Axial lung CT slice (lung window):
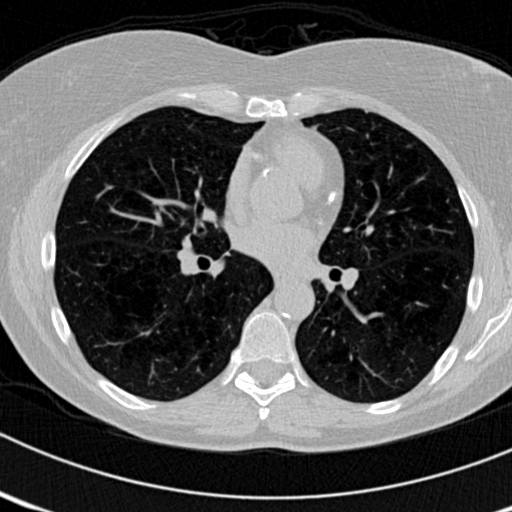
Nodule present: no